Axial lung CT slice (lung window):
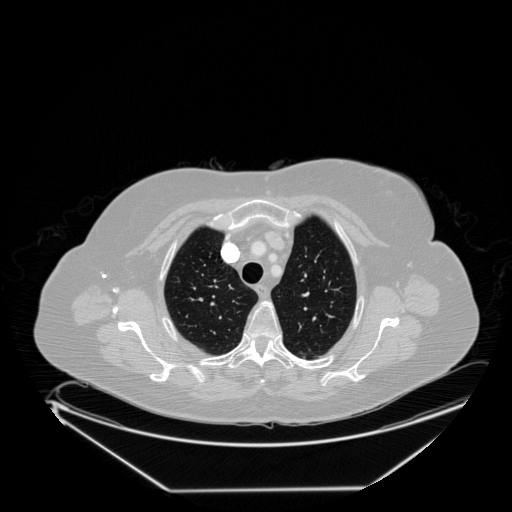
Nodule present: no